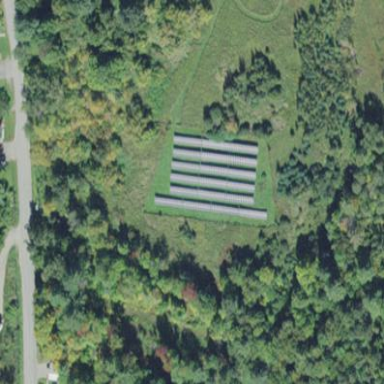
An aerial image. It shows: Solar power plant using photovoltaic technology to generate electricity.